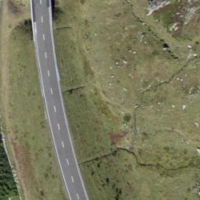
EUNIS habitat code: 26
Species observed at this site:
Campanula barbata